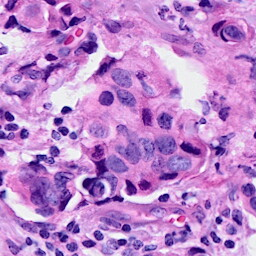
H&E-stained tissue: Breast